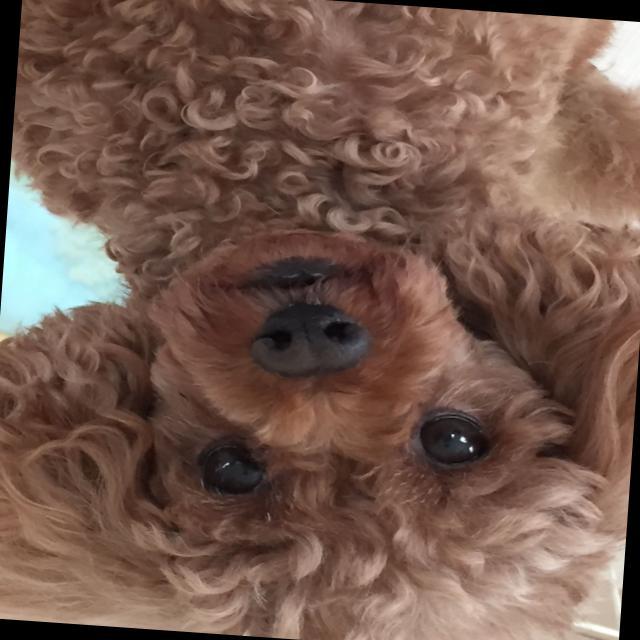
Healthy canine skin — no visible lesions, inflammation, or abnormalities. The skin and coat appear normal.